Question: In my application, we require the user to enter a zipcode to query for nearby locations. We use the zipcode's LatLng object to act as an origin, and then we draw an imaginary "bounding box" to query the database for all locations within that range. These locations would show up as markers on the map that the user will be able to see. We want to limit the results to about 10-15.
Example of the database:

I was thinking of using MySQL's 'BETWEEN' operator to query within +-2 degrees vertically and horizontally and then 'LIMIT n' those results, OR I could pull the entire database into PHP and then abstract it using 'range()'.
I'm not really sure what's the best way to approach this, so I'd appreciate it if any of you have dealt with this scenario before and could provide some insight on how to solve it.
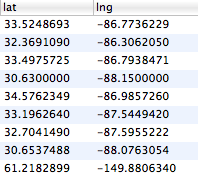
Answer: Do it in the sql
'''
SELECT
id,
( 3959 * acos( cos( radians(37) ) * cos( radians( lat ) ) * cos( radians( lng ) - radians(-122) ) + sin( radians(37) ) * sin( radians( lat ) ) ) ) AS distance
FROM
markers
HAVING
distance < 25
ORDER BY
distance
LIMIT
0 , 20;
'''
<URL>